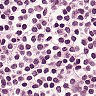
Metastatic tissue present: no